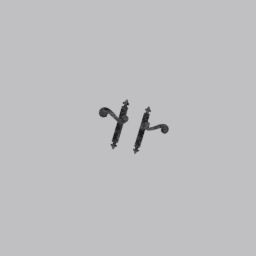
Label: mechanical